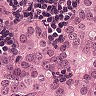
Metastatic tissue present: yes